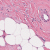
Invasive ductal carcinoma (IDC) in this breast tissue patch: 0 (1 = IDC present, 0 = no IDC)